Field crop: maize
Growth stage: 2
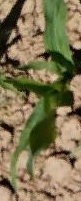
Species: maize